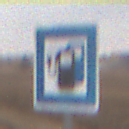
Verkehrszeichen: LadestationFuerElektrofahrzeuge
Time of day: Midday
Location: Outdoor (RoadRail)
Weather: Overcast
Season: NotSpecified
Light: Natural